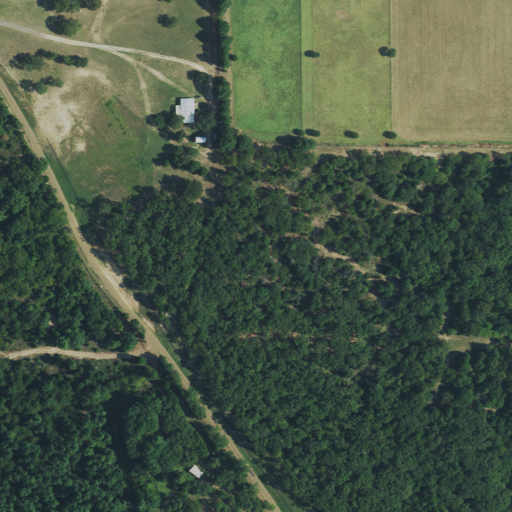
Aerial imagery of mountain in Texas named Melton Rock containing mixed forest, pasture, open development, low intensity development, evergreen forest, and deciduous forest